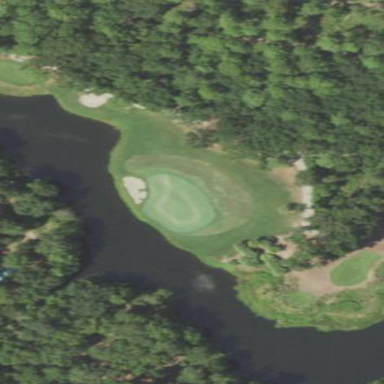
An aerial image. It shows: Water hazard on golf course. The hazard is natural water feature.